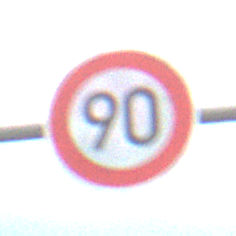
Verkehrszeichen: Geschwindigkeit90
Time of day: MorningAfternoon
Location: Outdoor (Nature)
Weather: PartlyCloudy
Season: NotSpecified
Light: Natural